Question: i am trying to figure out if its possible to create tabs in android and have a permanent logo on the left side visible whatever tab the user clicks on.
here is a screen shot example of what i mean

Thanks in advance
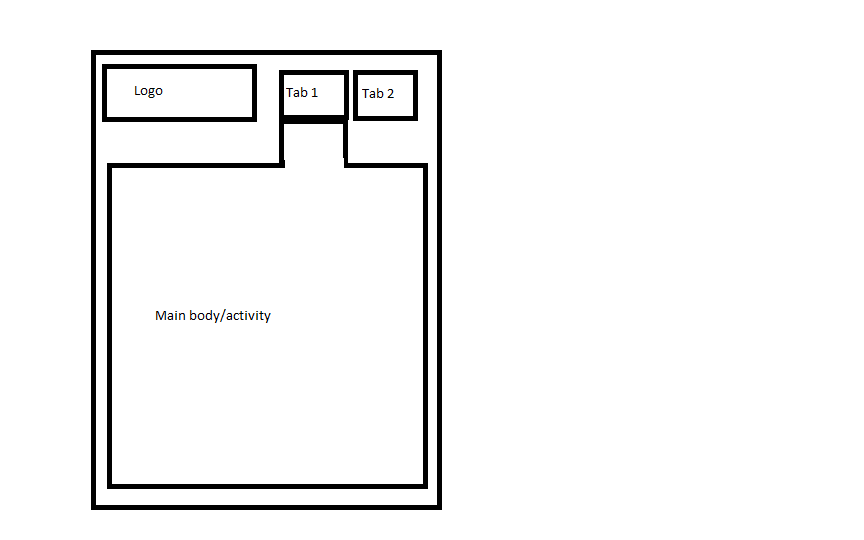
Answer: You could use a RelativeLayout and get the necessary look and feel. I have a similar situation where instead of a tab I have a rollout icon at the home icon level. You could refer to <URL>